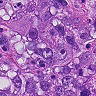
Metastatic tissue present: yes